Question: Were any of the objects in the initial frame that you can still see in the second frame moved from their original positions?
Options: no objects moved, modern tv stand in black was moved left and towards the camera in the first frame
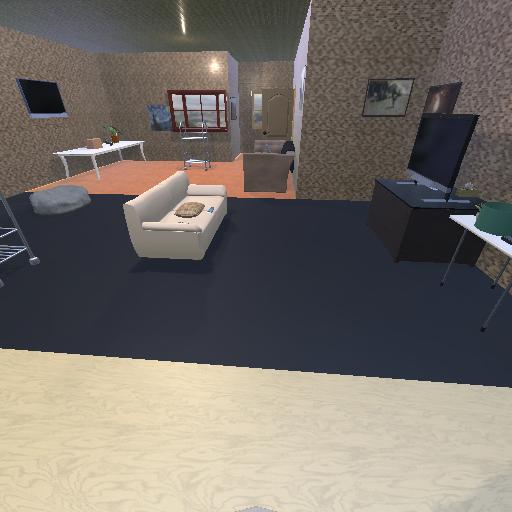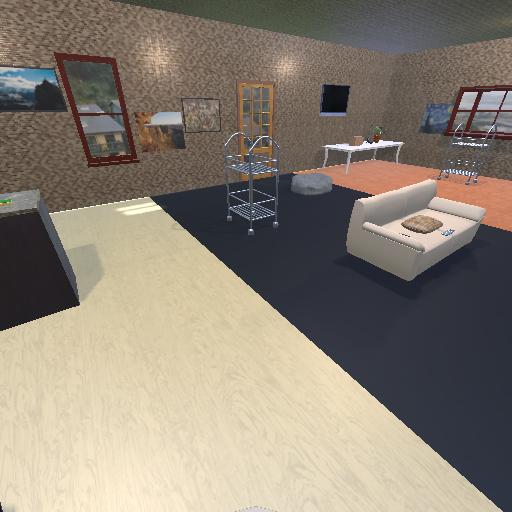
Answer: no objects moved